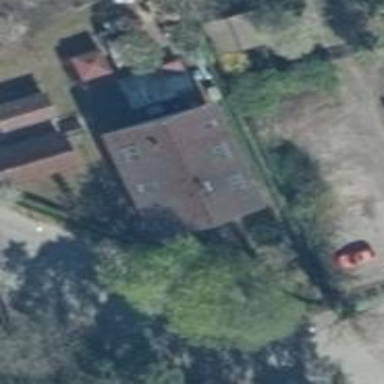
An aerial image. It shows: Detached building with gabled roof.